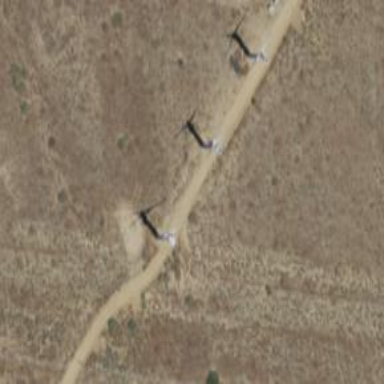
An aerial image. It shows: Wind power generator with wind turbines.